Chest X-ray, AP view. Patient: 55 years old, sex F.
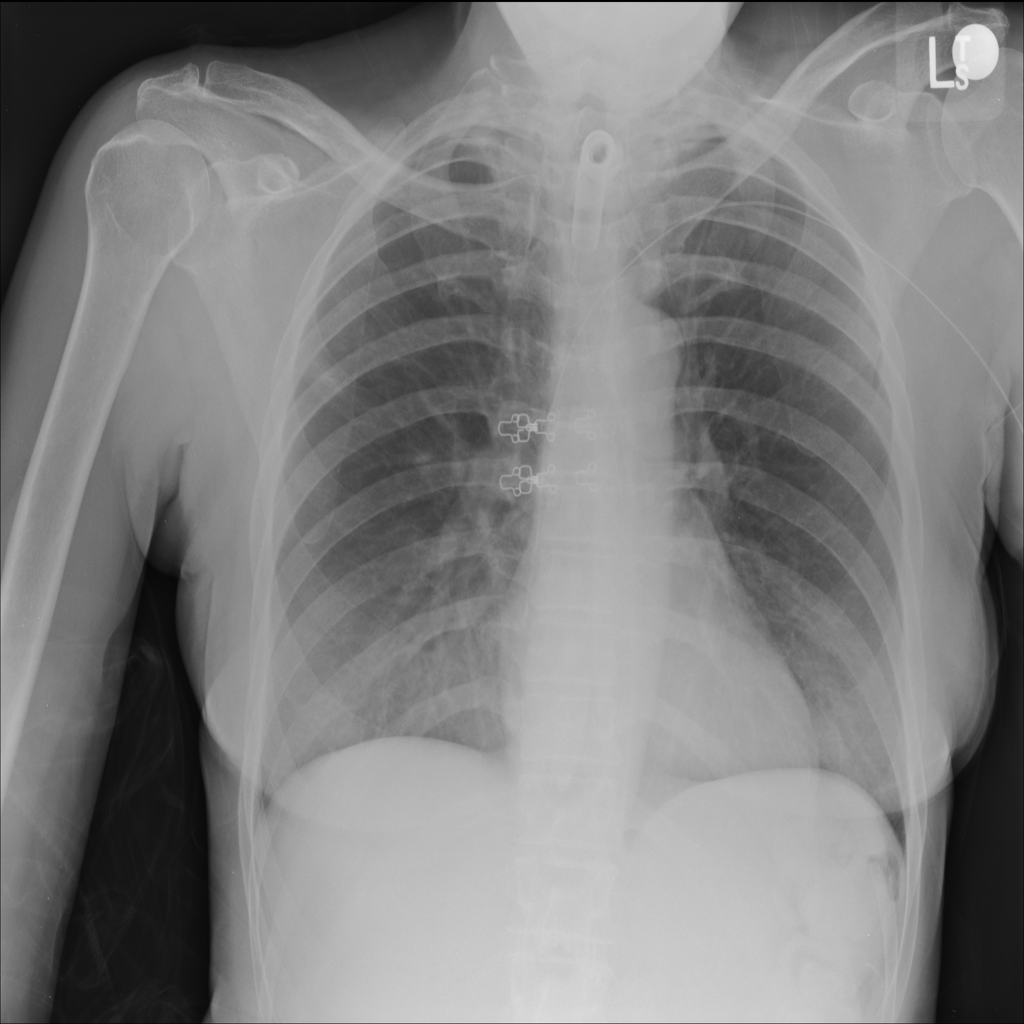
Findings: No Finding